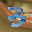
Label: 3